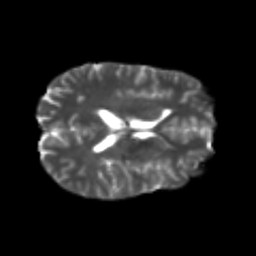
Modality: T2w
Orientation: axial
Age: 23
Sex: female
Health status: healthy
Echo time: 0.074 s